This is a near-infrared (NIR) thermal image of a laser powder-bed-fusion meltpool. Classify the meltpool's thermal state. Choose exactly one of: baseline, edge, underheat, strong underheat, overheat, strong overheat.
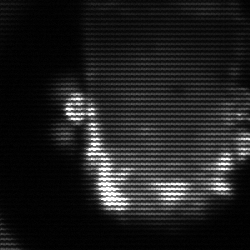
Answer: baseline